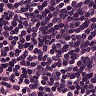
Metastatic tissue present: no